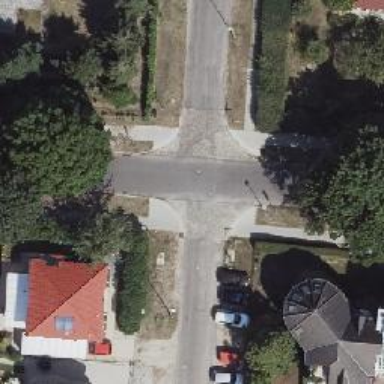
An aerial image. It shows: Uncontrolled crossing on the road.